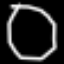
Label: octagon